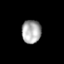
Tissue: skin
Cell type: Fibroblasts
Senescence score: 0.2702
Nuclear area (px): 442
Mean DAPI intensity: 170.857